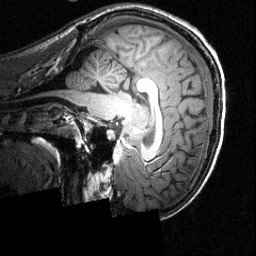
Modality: T1w
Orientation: sagittal
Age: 16
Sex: male
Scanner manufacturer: siemens
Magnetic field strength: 3.951 T
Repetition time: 1.5 s
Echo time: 0.00335 s